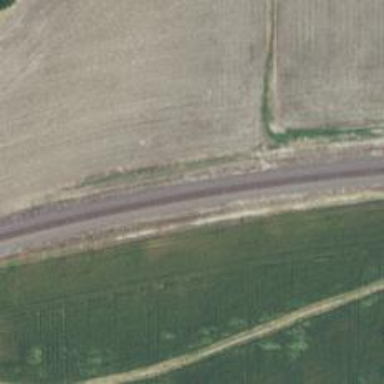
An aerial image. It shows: Railway track.